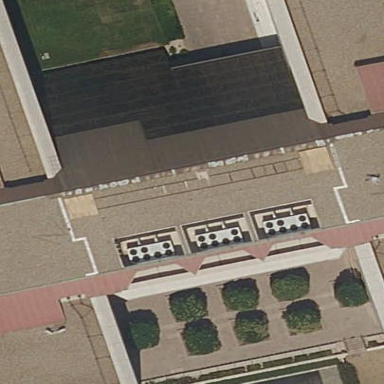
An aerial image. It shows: Government office building.